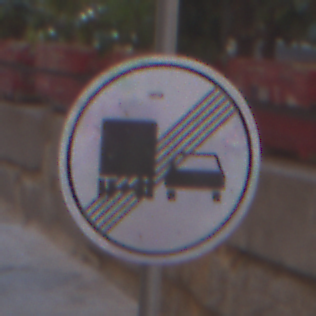
Verkehrszeichen: EndeUeberholverbotKraftfahrzeuge
Umgebung: Outdoor, Urban
Tageszeit: MorningAfternoon
Wetter: Clear
Licht: Natural
Jahreszeit: NotSpecified
Kontrast: LowContrast